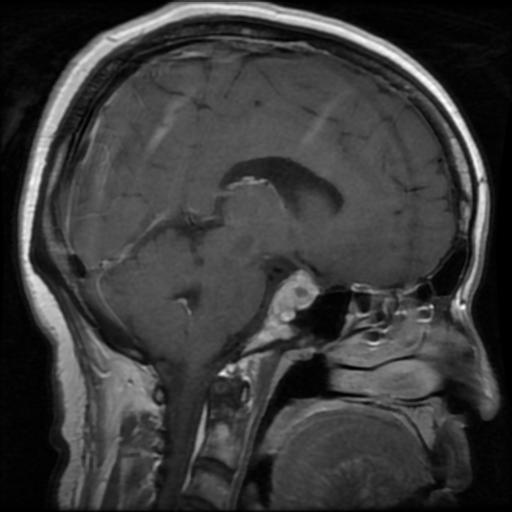
Label: pituitary